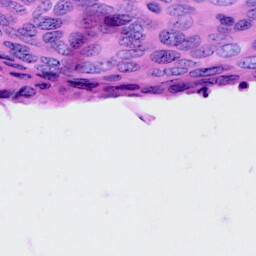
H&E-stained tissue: Cervix